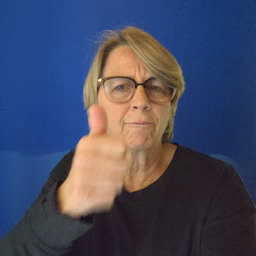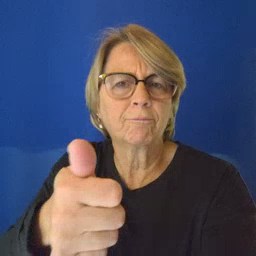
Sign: yourself